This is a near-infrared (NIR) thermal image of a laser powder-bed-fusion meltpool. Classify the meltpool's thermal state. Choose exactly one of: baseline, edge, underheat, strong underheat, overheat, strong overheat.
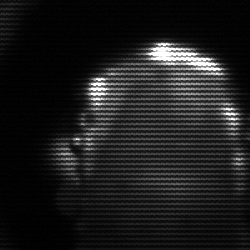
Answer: baseline